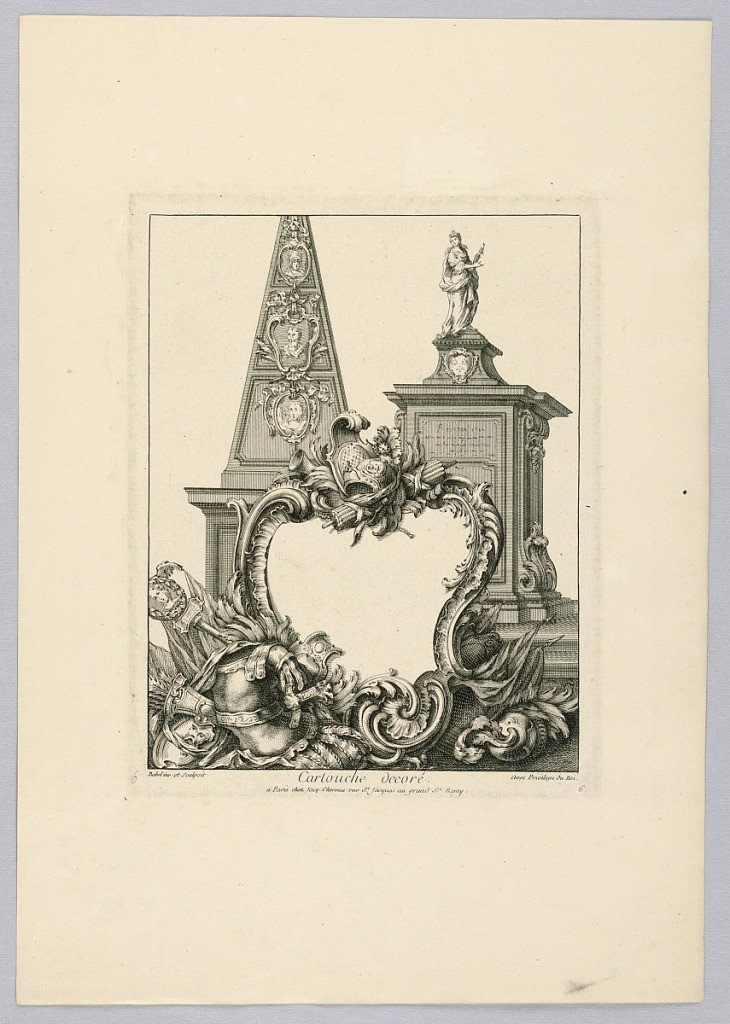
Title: Decorated Cartouche with Monuments
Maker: Pierre Edme Babel, French, 1720–1775
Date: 1720–1775
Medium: Engraving on paper
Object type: Print
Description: Decorated Cartouche with Monuments.